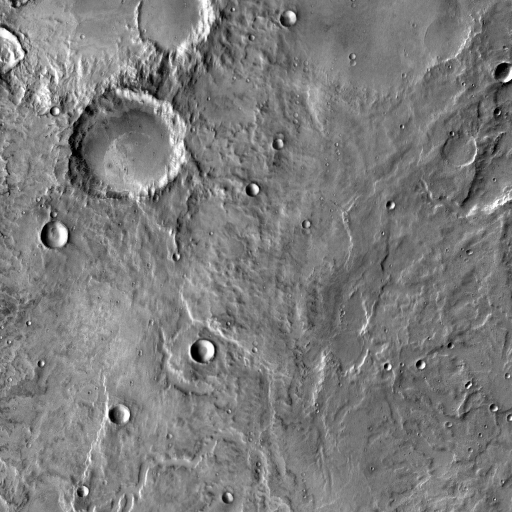
Crater classes present: Background, Other, Buried